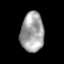
Tissue: prostate
Cell type: T cells
Senescence score: 0.3028
Nuclear area (px): 903
Mean DAPI intensity: 160.918